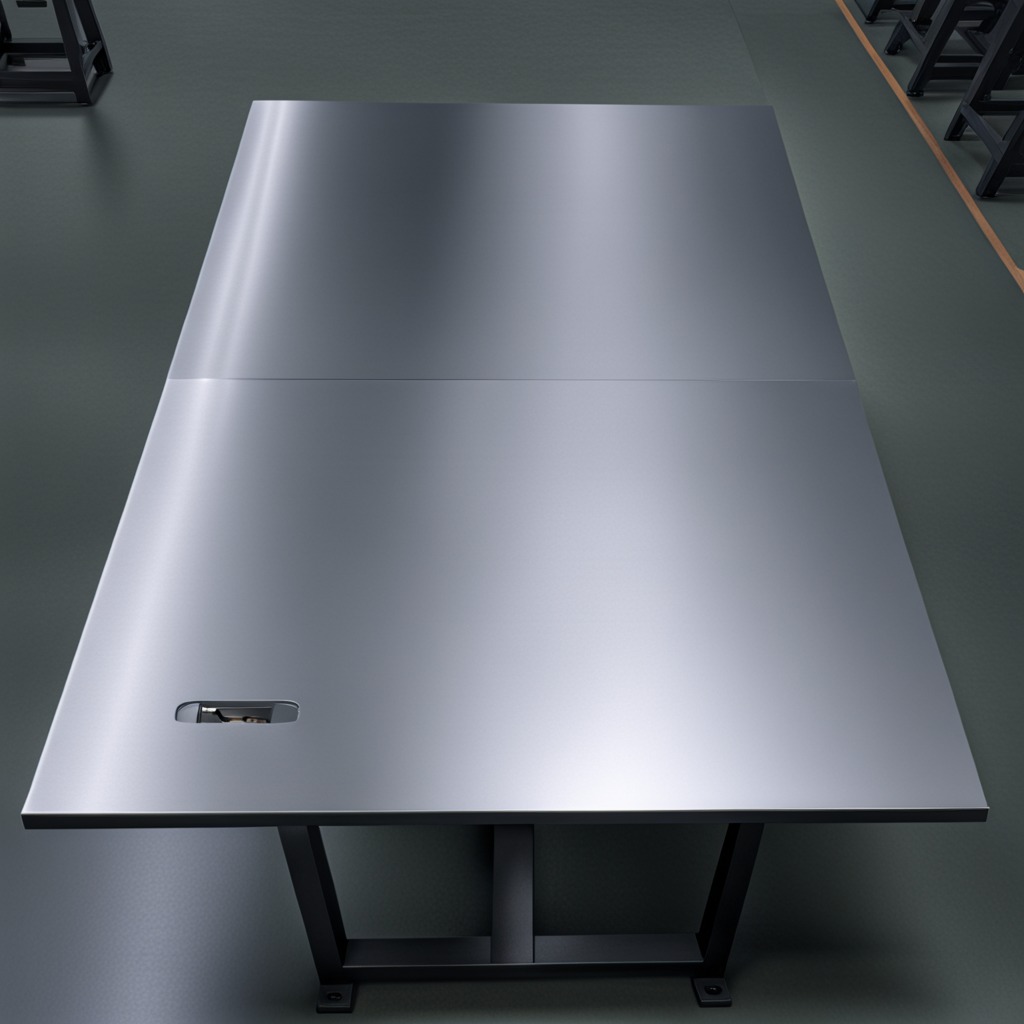
A utility knife lies on a clean empty table in a basement in the evening soft directional lighting on the tabletop realistic grain studio-quality clarity centered framing